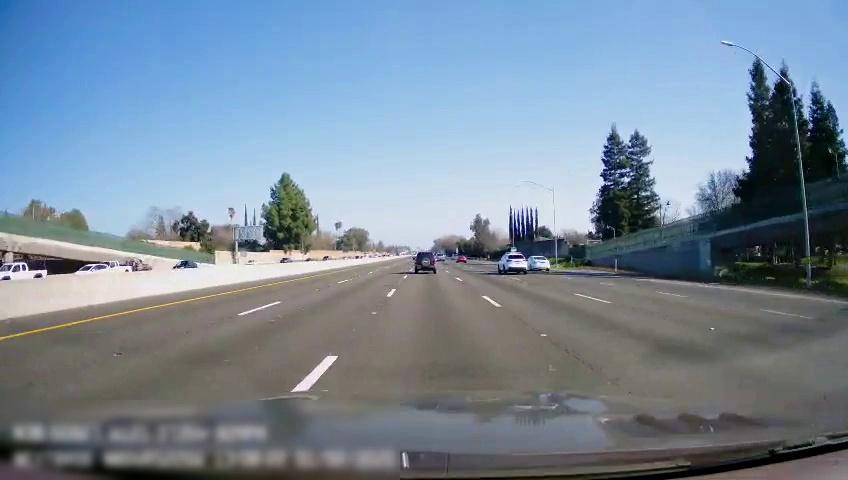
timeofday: Day
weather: Sunny
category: Drivable Space
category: Vehicles | Car
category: Vehicles | Car
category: Vehicles | Car
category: Vehicles | SUV
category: Vehicles | SUV
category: Vehicles | Truck
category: Vehicles | Truck
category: Vehicles | Car
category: Vehicles | Car
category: Vehicles | Truck
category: Lanes | Current Lane
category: Lanes | Alternate Lane
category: Lanes | Alternate Lane
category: Lanes | Alternate Lane
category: Lanes | Alternate Lane
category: Lanes | Alternate Lane
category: Lanes | Alternate Lane